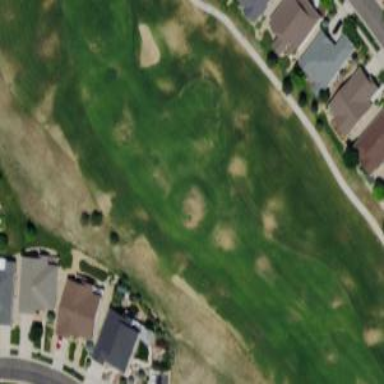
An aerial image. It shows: Golf fairway surrounded by grass.